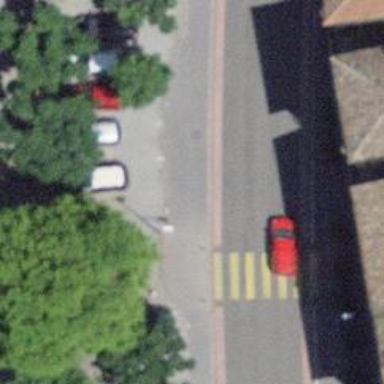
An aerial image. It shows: Bus stop with platform for public transport.